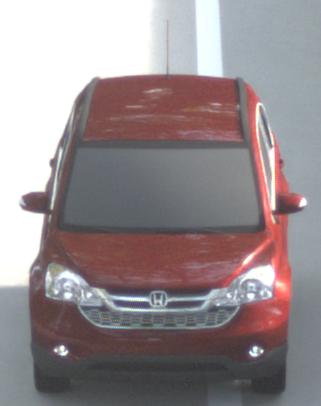
Make: Honda
Model: CR-V
Detailed model: CR-V (III) (04/10 - 10/12)
Model produced from: 2010
Model produced until: 2012
Doors: 5
Color: red
Road condition: dry road
Daytime: morning or afternoon
Contrast: low contrast